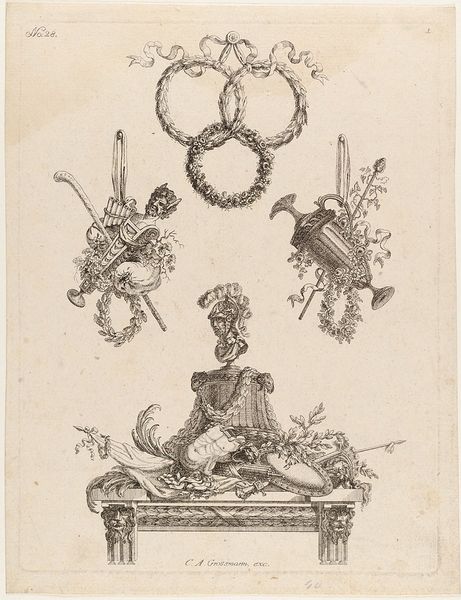
Titel: Blatt 1 aus einer Folge von Trophäen
Künstler: Karl August Grossmann
Standort: Hamburg
Institution: Museum für Kunst und Gewerbe Hamburg
Schlagwörter: kopf, blumen, tisch, tiere, ornament, barock, kelch, girlande, pflanzen, krug, papier, fahnen, grafik, graphik, tischchen, palmwedel, fotografie, photographie, becher, schild, panzer, ringe, druckgraphik, schwarzweiss, druckgrafik, radierung, stich, helm, kranz, girlanden, triumph, konsole, pokal, bumen, kupferstich, standarten, faune, risch, satyrn, tierornament, muh, widderkopf, reproduktionen, silene, blumengewinde, druckerzeugnisse, pflanzenornamente, tierornamente, rüstung, ornamentstich, vorlageblätter, löwenkopf, panflöte, schoas, schoastrommel